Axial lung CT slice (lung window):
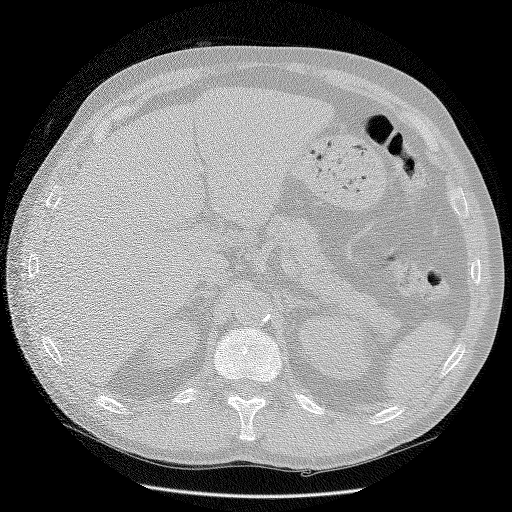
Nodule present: no